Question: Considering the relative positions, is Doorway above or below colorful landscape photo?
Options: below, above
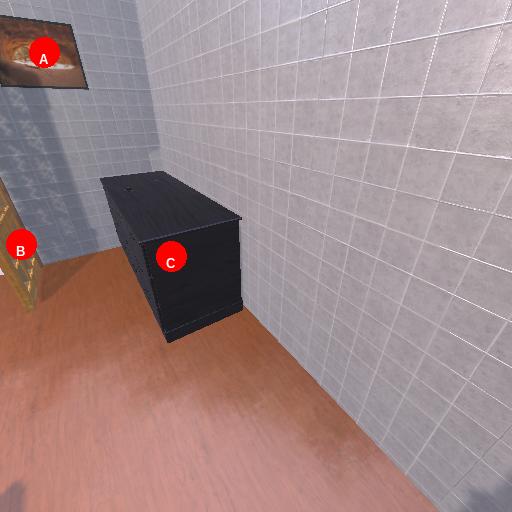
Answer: below